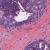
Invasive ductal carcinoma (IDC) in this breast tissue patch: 0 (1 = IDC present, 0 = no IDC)